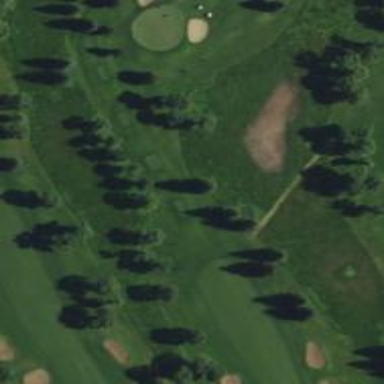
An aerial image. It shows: Area of rough grass used for golf.